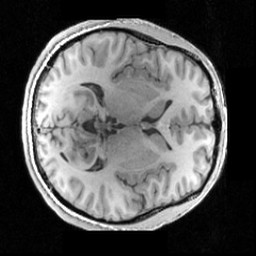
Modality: T1w
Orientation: axial
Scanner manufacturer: siemens
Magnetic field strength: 3 T
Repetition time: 1.63 s
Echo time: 0.00311 s